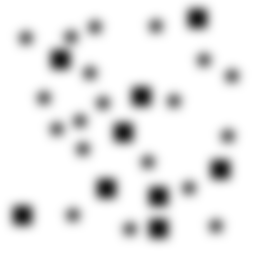
Squares: 9
Triangles: 0
Stars: 19
Total shapes: 28